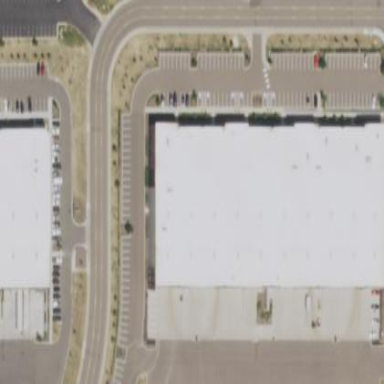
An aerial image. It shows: Warehouse building.